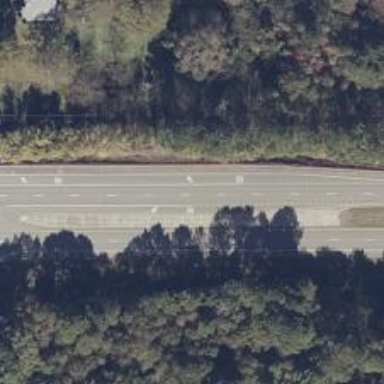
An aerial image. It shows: Primary highway with asphalt surface that includes dual carriageway.